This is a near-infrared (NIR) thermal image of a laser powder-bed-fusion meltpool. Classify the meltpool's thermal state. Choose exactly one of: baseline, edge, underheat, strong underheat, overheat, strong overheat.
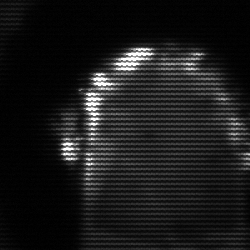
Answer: baseline